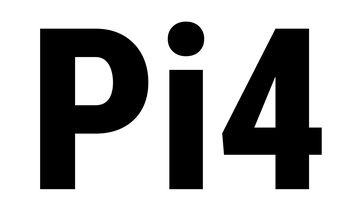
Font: Roboto_Condensed_ExtraBold